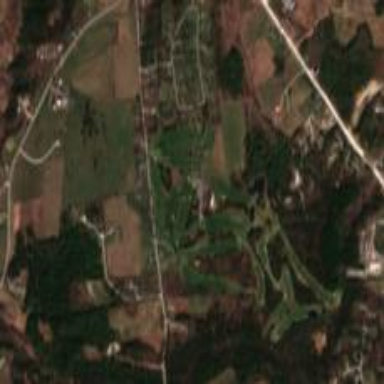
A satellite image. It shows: Golf course surrounded by greenery.